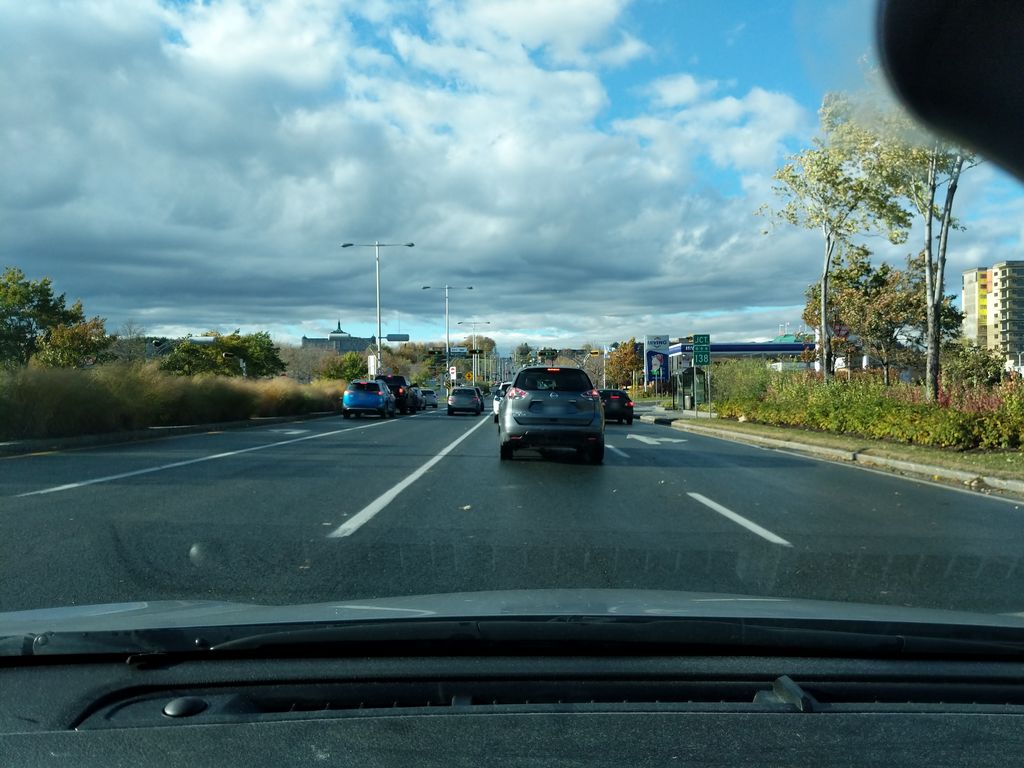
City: quebec_city